Question: I have a form to upload file to my bucket in aws S3 and this is the form
'''
<form action="/user/fileUpload" enctype="multipart/form-data" class="ui form" method="post">
<div class="field">
<select class="ui dropdown">
<option value="">Print Agency</option>
<option value="fastprint">Fast Print</option>
<option value="printpress">Print Press</option>
</select>
</div>
<div class="field">
<input type="file" name="uploadFile" />
</div>
<div class="field">
<input type="submit" value="Upload" class="ui blue submit button" />
</div>
</form>
'''
and this is the action that will active if I press the submit button
'''
fileUpload: function(req, res) {
req.file('uploadFile').upload({
adapter: require('skipper-s3'),
key: 'THE-KEY',
secret: 'THE-SECRET',
bucket: 'THE-BUCKET'
}, function (err, filesUploaded) {
if (err) {
console.log(err);
return res.negotiate(err);
}
return res.ok({
files: filesUploaded,
textParams: req.params.all()
});
});}
'''
This is my S3 CORS Configuration
'''
<?xml version="1.0" encoding="UTF-8"?>
<CORSConfiguration xmlns="http://s3.amazonaws.com/doc/2006-03-01/">
<CORSRule>
<AllowedOrigin>*</AllowedOrigin>
<AllowedMethod>GET</AllowedMethod>
<AllowedMethod>PUT</AllowedMethod>
<AllowedMethod>POST</AllowedMethod>
<AllowedMethod>DELETE</AllowedMethod>
<MaxAgeSeconds>3000</MaxAgeSeconds>
<AllowedHeader>*</AllowedHeader>
</CORSRule>
</CORSConfiguration>
'''
And This is my S3 Bucket Policy
'''
{
"Version": "2012-10-17",
"Id": "Policy1433335661532",
"Statement": [
{
"Sid": "Stmt1433335656754",
"Effect": "Allow",
"Principal": "*",
"Action": [
"s3:DeleteObject",
"s3:GetObject",
"s3:PutObject"
],
"Resource": [
"arn:aws:s3:::BUCKET-NAME/*",
"arn:aws:s3:::BUCKET-NAME"
]
}
]
}
'''
but always result forbidden. I don't know why.
result image:

And I really need your help here.
After thinking about @tom answer I found out how stupid I am after I know all of this because I forgot to put few line.
I should put this line inside routes.js
'''
'post /user/fileUpload': {
controller: 'UserController',
action: 'fileUpload'},
'''
And this line below the submit button because I use CSRF
'''
<input type="hidden" name="_csrf" value="<%= _csrf %>" />
'''
And this line inside UserController action fileUpload, bellow 'bucket'
'''
ACL: 'public-read'
'''
Regards,
Elmer
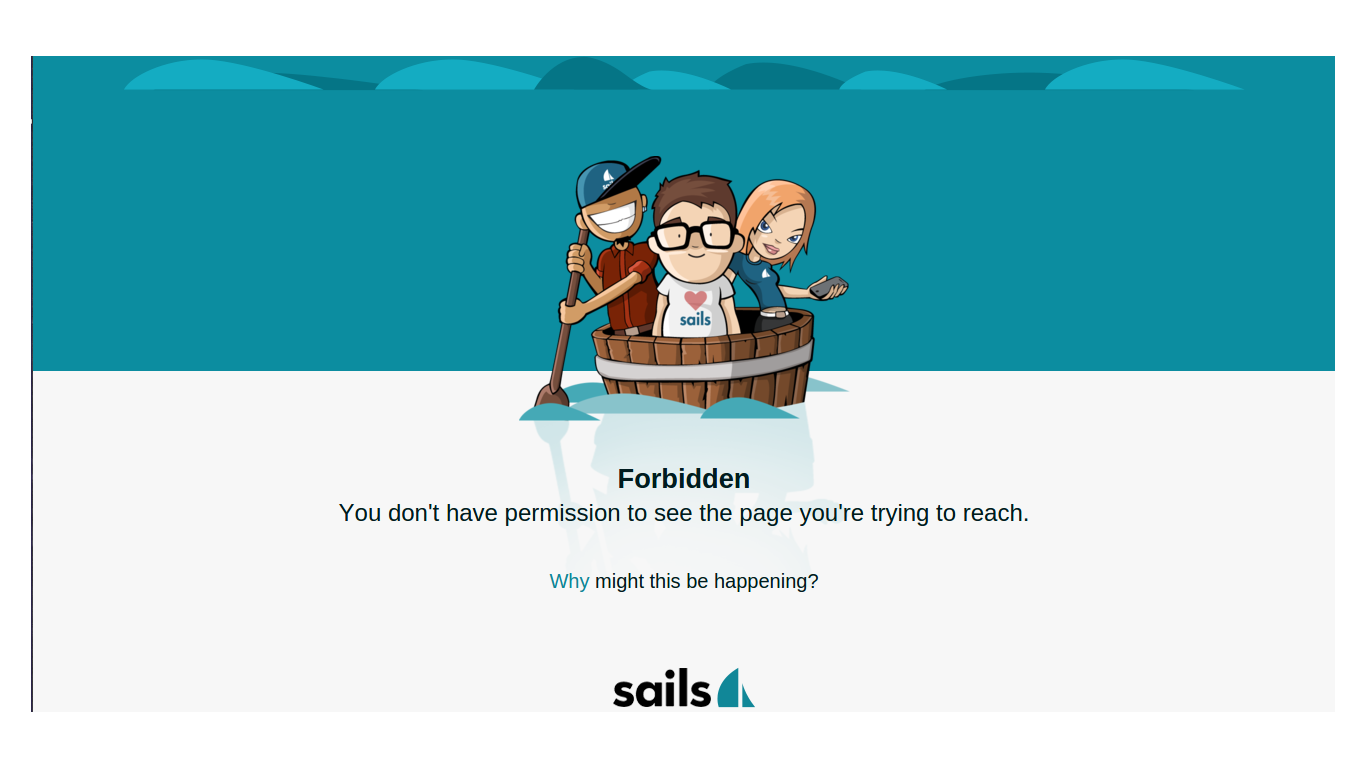
Answer: If console.log(err) is indeed null as you mentioned in the comments, it's quite unlikely that it's a problem with s3, as there's no reason for sails to return a 403 if this passes.
Instead I'd suggest to check if 'fileUpload' is ever called. If it is not, make sure the policies are setup correctly and that you may access that controller's method.